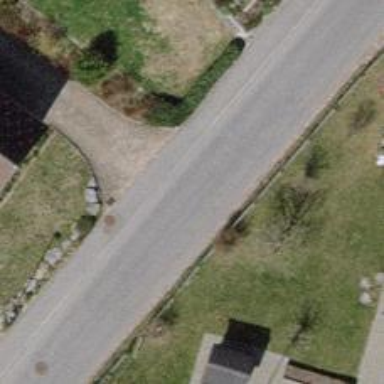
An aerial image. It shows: Asphalt road designated as living street.